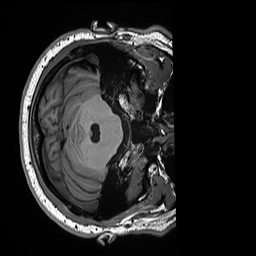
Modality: T1w
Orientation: axial
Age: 50
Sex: male
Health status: healthy
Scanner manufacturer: siemens
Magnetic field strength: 3 T
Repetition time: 2.5 s
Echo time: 0.00299 s